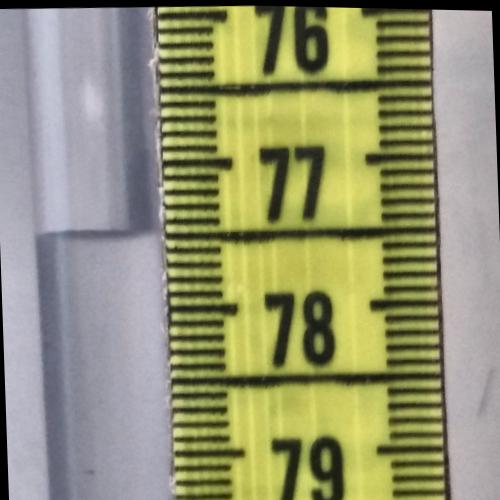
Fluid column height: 77.5 cm